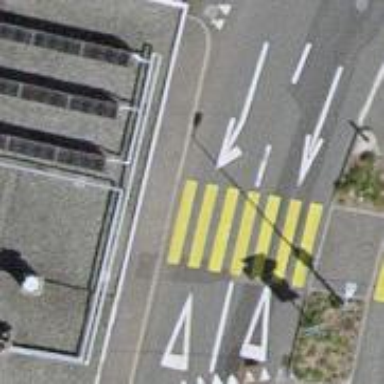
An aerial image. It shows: Zebra crossing on the road.